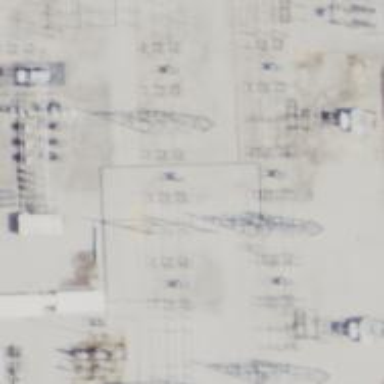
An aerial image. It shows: Switch used for power control.